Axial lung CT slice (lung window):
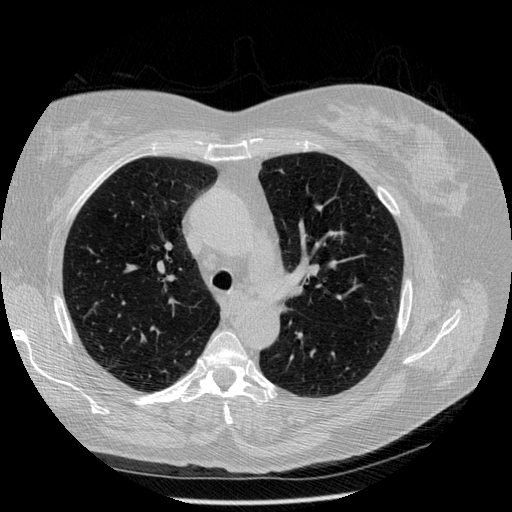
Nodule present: no